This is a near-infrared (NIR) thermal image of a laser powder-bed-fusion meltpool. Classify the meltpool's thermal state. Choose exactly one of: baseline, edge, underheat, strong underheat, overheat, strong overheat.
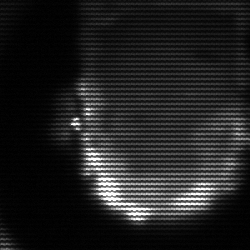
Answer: baseline